Question:
'''
flow.set("payload","msg.payload.payload");
flow.set("humidity","msg.payload.humidity");
var date = new Date().getTime();
msg.topic= "insert into sensor(temp, humidity, date) values('"+msg.payload.payload+"', '"+msg.payload.humidity+"', '"+date+"')";
return msg;
'''
this is my function code
i receive data to '{"_msgid":"81665f152edd9336","payload":"25.20","topic":"rpi-dht22","humidity":"39.30","isValid":true,"errors":2,"sensorid":"dht22"}'
but saw in database 'undefined, undefined, 1636534958644'
what is problem?
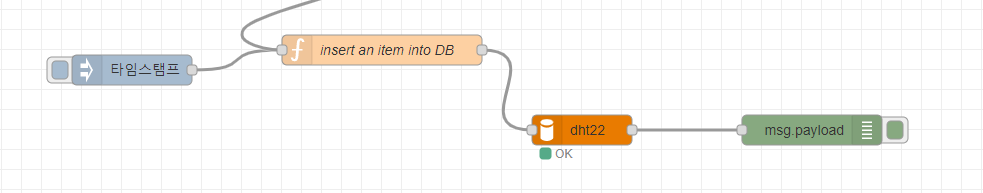
Answer: You have 2 problems with the function node.
Firstly you are inserting strings into the 'flow' context rather than the values from the incoming message, you should not be wrapping the value argument in quotes.
Secondly you have an extra 'payload' in the 'msg' object keys.
It should probably look like this:
'''
flow.set("payload",msg.payload);
flow.set("humidity",msg.humidity);
var date = new Date().getTime();
msg.topic= "insert into sensor(temp, humidity, date) values('"
+ msg.payload + "', '"
+ msg.humidity + "', '"
+ date + "')";
return msg;
'''